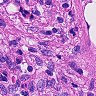
Metastatic tissue present: no